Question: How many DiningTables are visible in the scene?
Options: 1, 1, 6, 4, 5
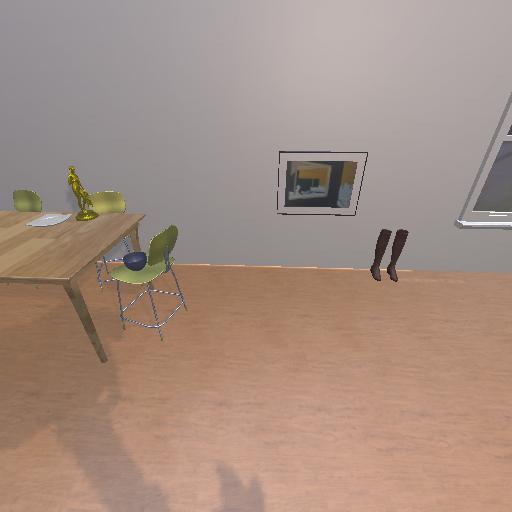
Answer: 1